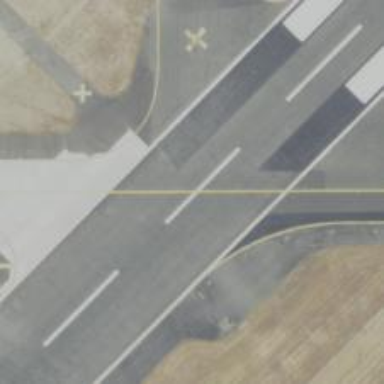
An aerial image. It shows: Runway surface made of asphalt at airport.